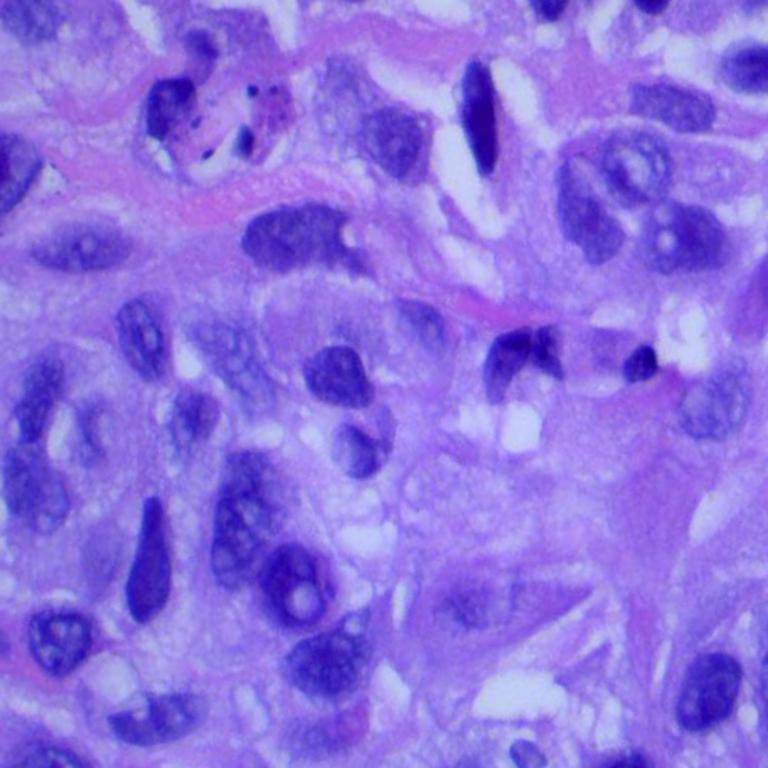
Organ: lung
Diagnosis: squamous carcinomas